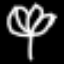
Label: leaf